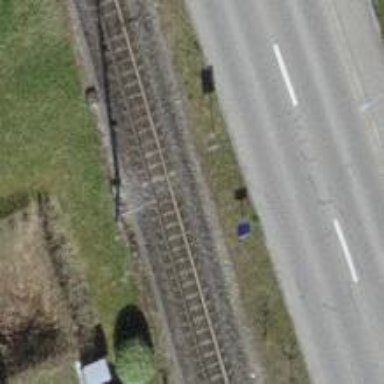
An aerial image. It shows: Narrow-gauge railway track with one electrified contact line.